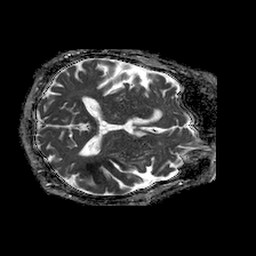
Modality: ADC
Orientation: axial
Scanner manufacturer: philips
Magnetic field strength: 1.5 T
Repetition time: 4.6 s
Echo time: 0.08528 s